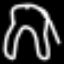
Label: frog